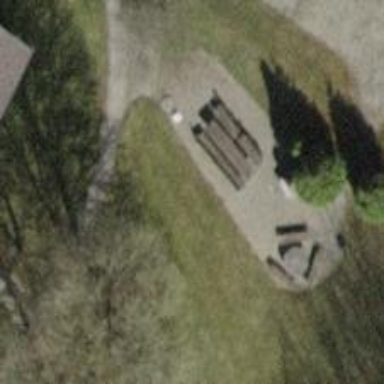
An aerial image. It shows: Picnic table located in leisure land area.